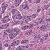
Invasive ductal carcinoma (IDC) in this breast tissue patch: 1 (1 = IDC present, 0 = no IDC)